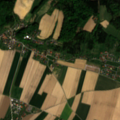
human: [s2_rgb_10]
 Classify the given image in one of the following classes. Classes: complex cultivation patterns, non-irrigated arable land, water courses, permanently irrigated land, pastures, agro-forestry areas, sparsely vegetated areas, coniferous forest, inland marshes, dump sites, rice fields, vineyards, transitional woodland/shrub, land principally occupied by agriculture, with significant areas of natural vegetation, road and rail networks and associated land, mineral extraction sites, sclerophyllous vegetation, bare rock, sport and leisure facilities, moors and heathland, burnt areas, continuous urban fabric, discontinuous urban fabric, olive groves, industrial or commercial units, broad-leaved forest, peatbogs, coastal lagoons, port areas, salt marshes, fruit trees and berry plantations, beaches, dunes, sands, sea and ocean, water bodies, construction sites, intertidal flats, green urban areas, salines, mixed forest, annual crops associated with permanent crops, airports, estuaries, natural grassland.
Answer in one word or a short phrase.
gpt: discontinuous urban fabric, non-irrigated arable land, complex cultivation patterns, mixed forest